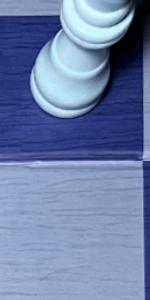
Label: Empty